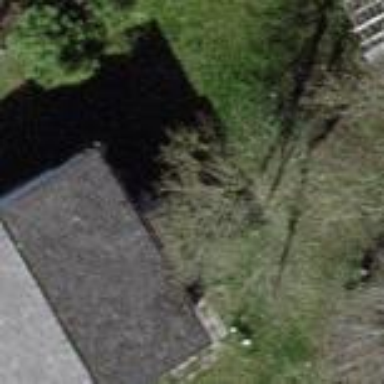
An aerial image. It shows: Bungalow.